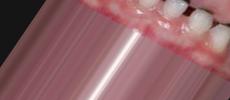
Condition: Caries